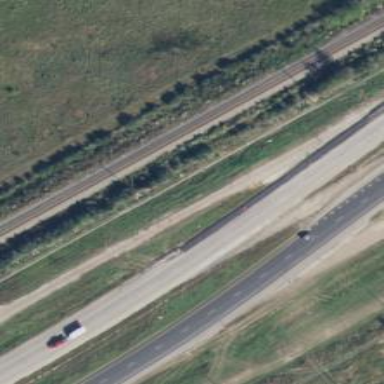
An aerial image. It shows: This image shows trunk highway that functions as expressway.